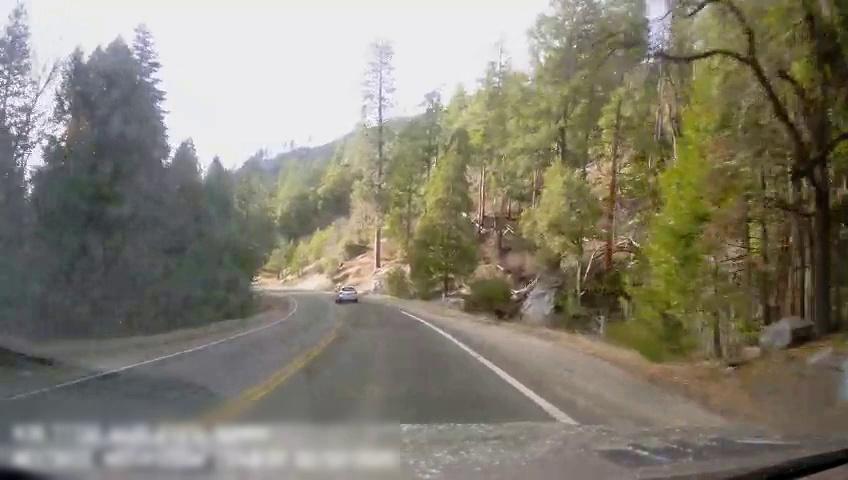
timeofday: Day
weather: Sunny
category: Drivable Space
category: Vehicles | Car
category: Lanes | Opposite Lane
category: Lanes | Current Lane
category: Lanes | Current Lane
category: Lanes | Current Lane